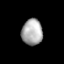
Tissue: prostate
Cell type: T cells
Senescence score: 0.3181
Nuclear area (px): 533
Mean DAPI intensity: 169.953